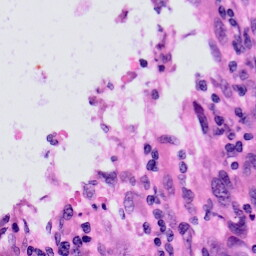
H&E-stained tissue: Skin